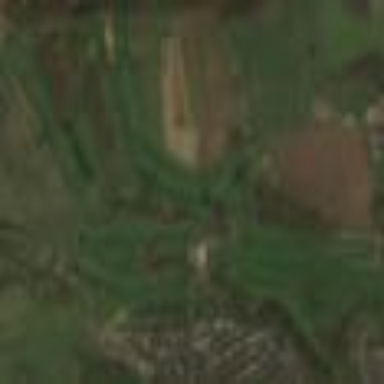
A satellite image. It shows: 18-hole golf course situated within leisure land.